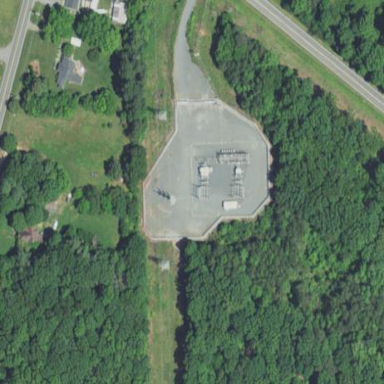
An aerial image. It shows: Distribution level power substation surrounded by fence.